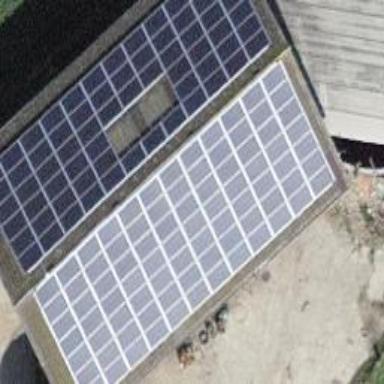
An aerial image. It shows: Solar power generator.